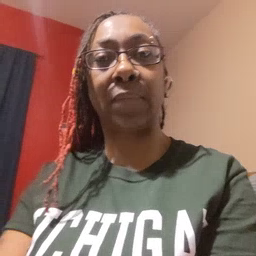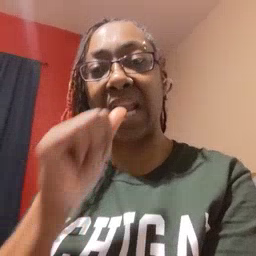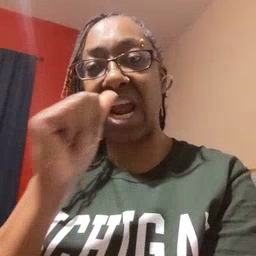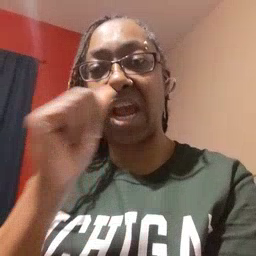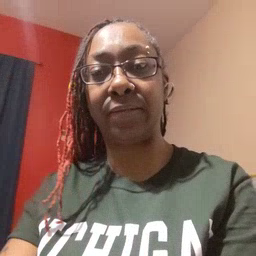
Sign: nuts